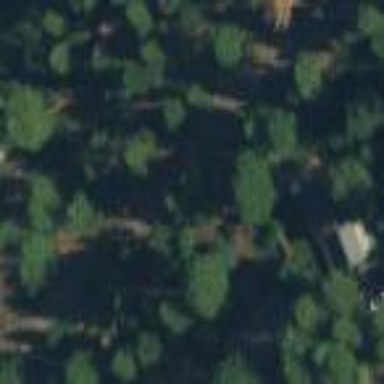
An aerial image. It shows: Evergreen needle-leaved woodland.